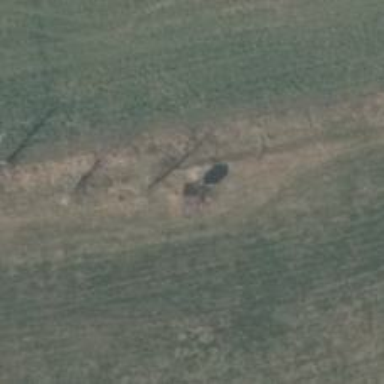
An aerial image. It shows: Hunting stand.